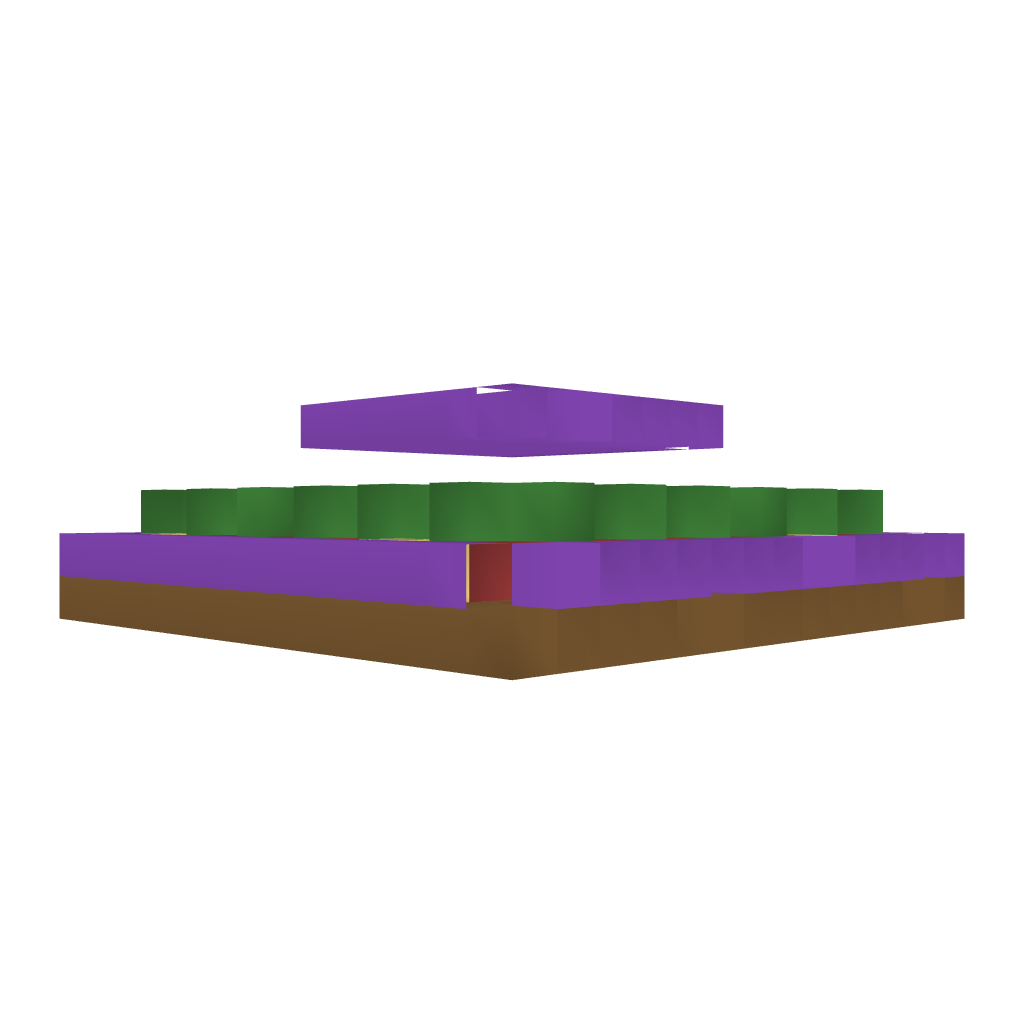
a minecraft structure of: Trap for zombies bad low quality